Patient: sex F, age 26
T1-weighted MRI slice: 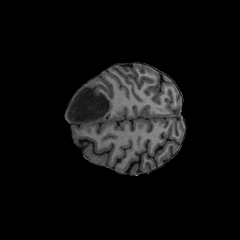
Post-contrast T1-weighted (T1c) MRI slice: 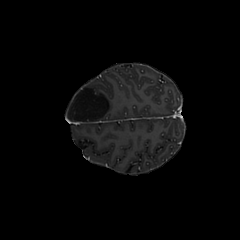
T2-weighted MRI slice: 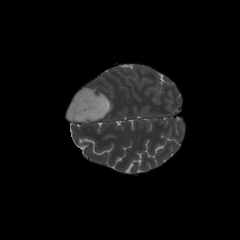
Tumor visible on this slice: yes
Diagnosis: Astrocytoma, IDH-mutant
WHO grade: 3